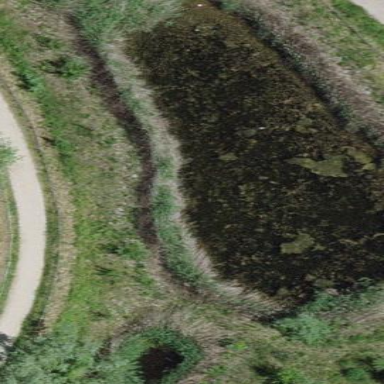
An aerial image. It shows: Pond with natural water.